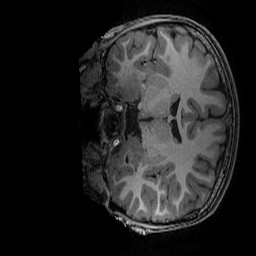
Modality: T1w
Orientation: coronal
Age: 10
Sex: male
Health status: ill
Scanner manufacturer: ge
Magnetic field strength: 3 T
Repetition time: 0.007664 s
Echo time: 0.00342 s